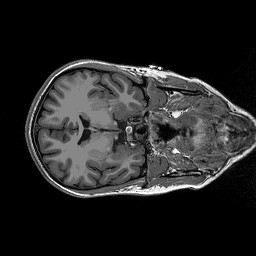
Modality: T1w
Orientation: axial
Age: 23
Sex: female